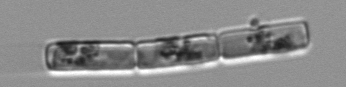
Label: Guinardia_delicatula